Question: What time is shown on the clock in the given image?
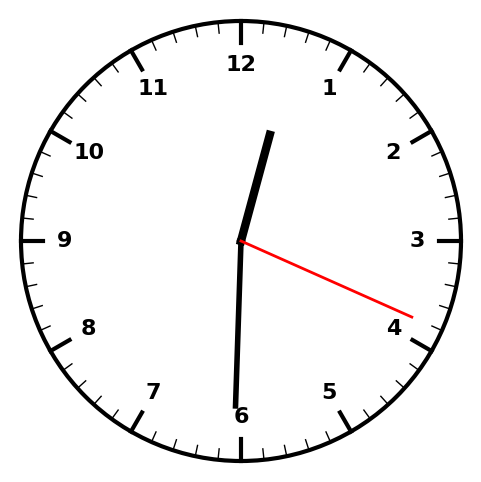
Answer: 12:30:19